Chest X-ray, AP view. Patient: 59 years old, sex F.
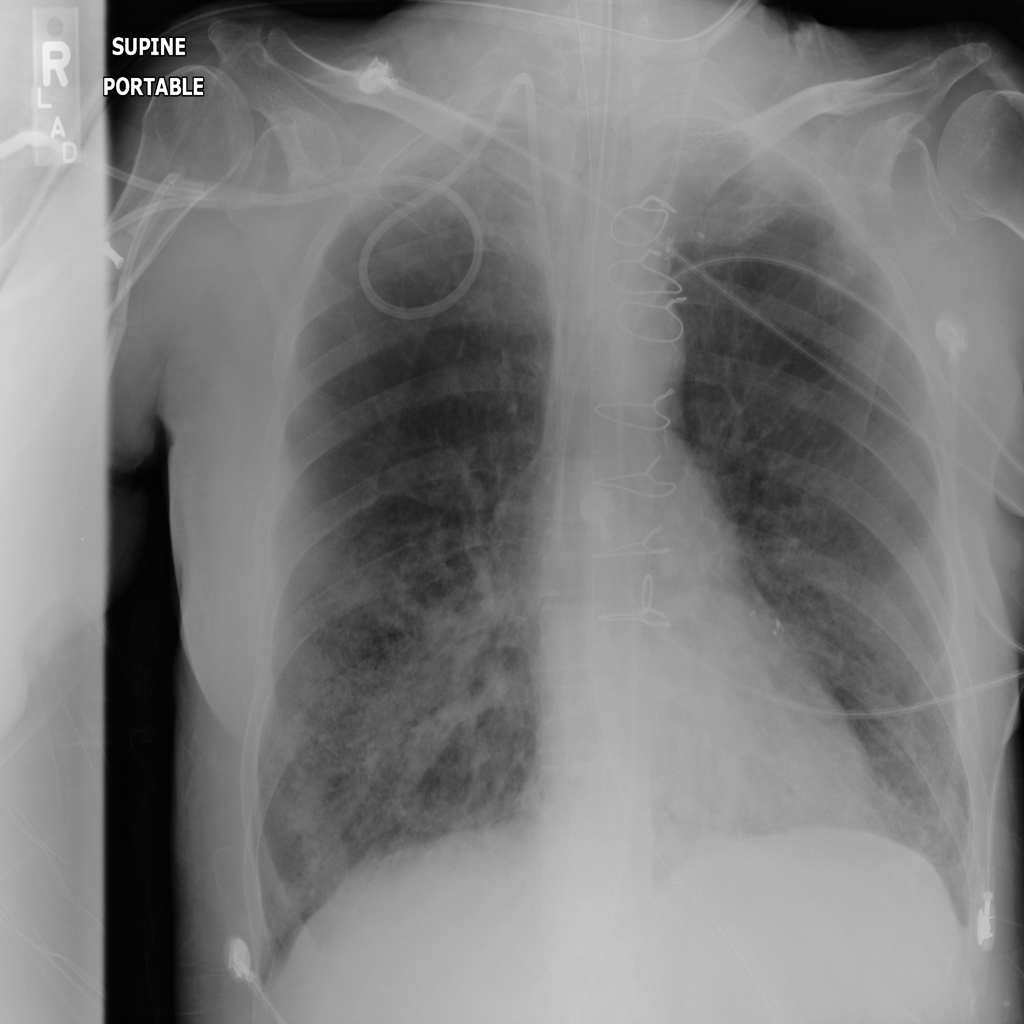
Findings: Infiltration